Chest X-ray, AP view. Patient: 45 years old, sex M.
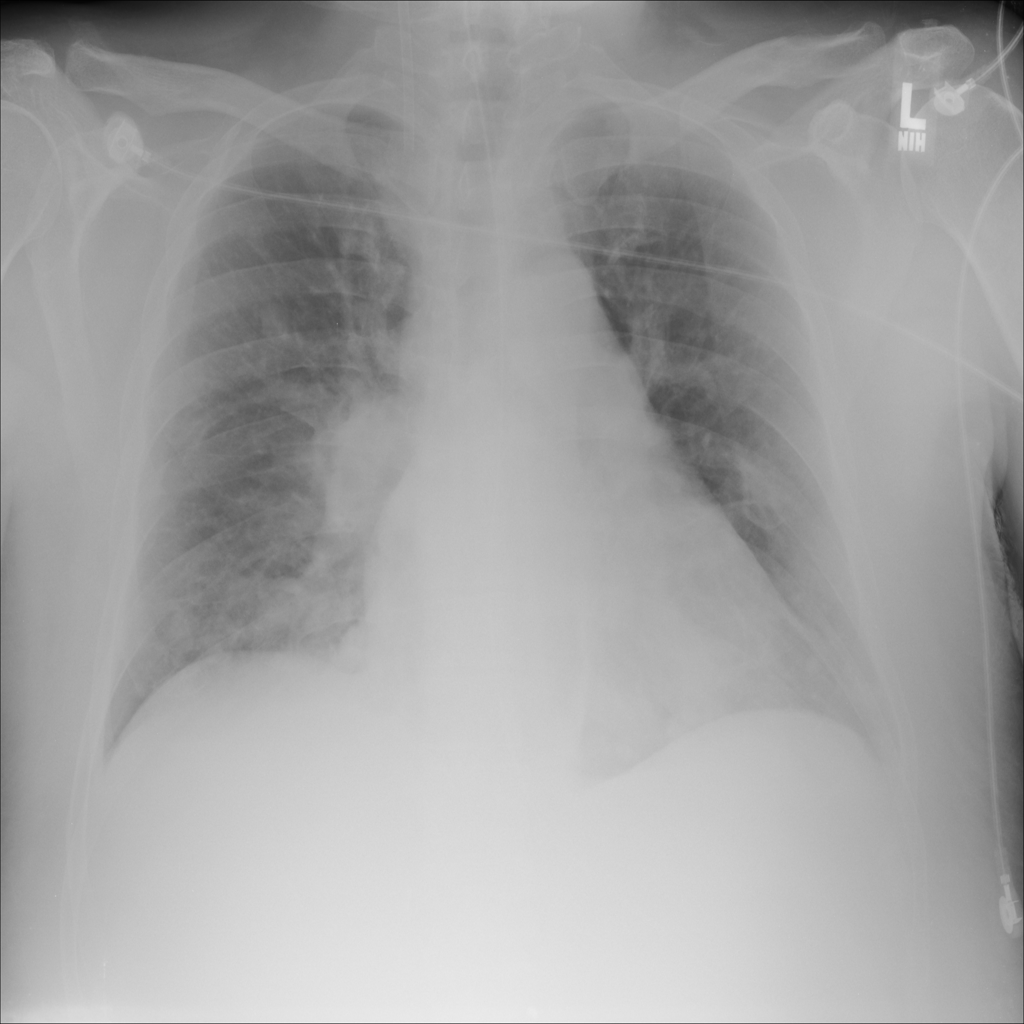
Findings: Consolidation, Effusion, Infiltration